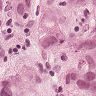
Metastatic tissue present: yes